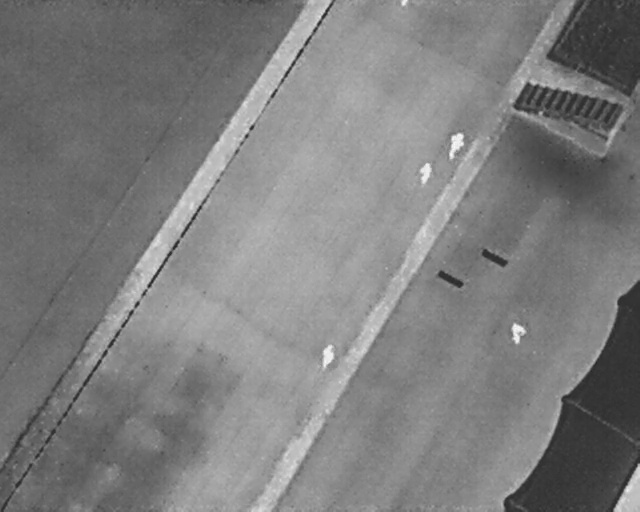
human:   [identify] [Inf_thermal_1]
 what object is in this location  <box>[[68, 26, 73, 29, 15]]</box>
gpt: <ref>1 large person at the top right</ref>